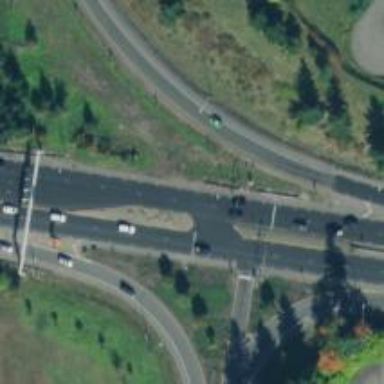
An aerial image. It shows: Trunk highway with expressway features.